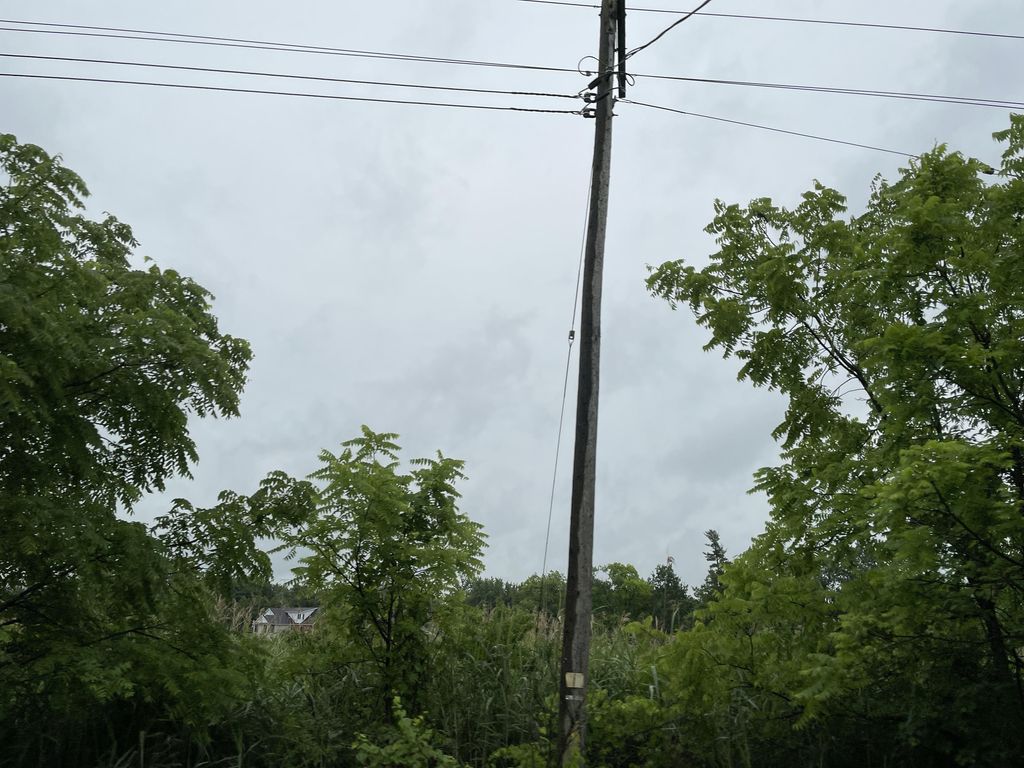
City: kitchener-waterloo